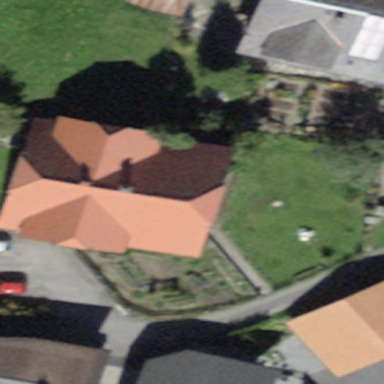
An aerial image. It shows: Residential building.